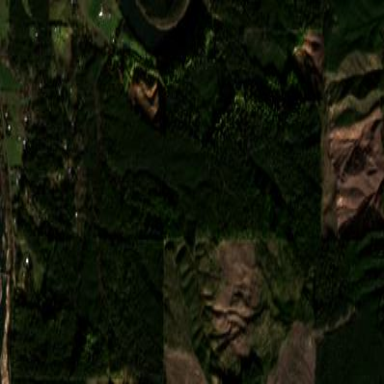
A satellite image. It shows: Forest area.